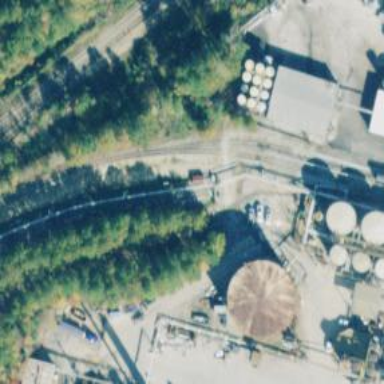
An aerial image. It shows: Rail spur service.